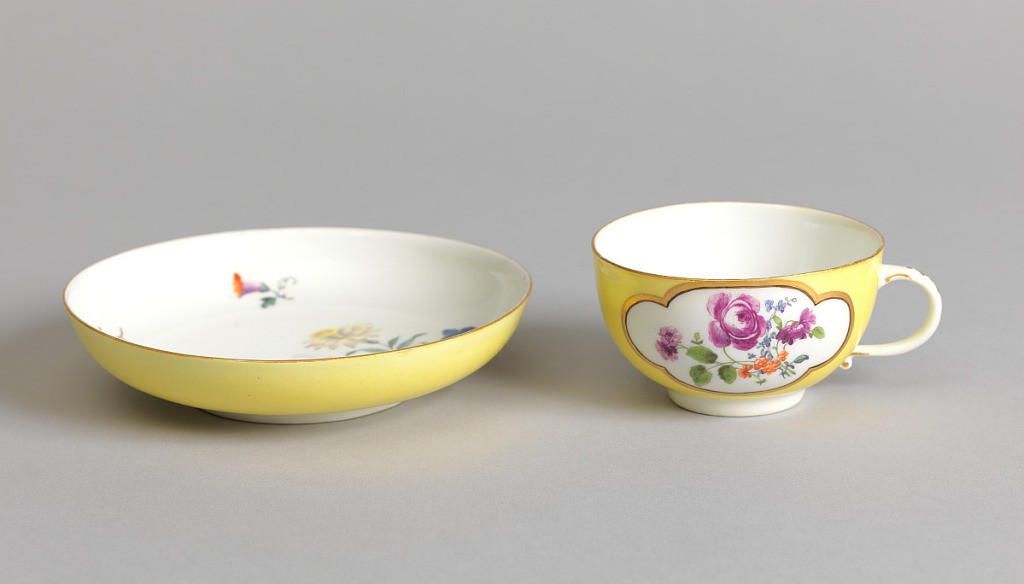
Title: Cup and Saucer
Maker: Meissen Porcelain Manufactory, German, active from 1710 to the present
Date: mid- 18th century
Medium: hard paste porcelain, vitreous enamel, gold
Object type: cup and saucer
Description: Cup with simple loop handle; saucer deep, with curved sides.  Inside of cup and saucer white, with scattered flowers; outside of cup and underside of rim of saucer yellw, with white reserve panels, on cup, in which are flowers.  Edges of cup and saucer brown.